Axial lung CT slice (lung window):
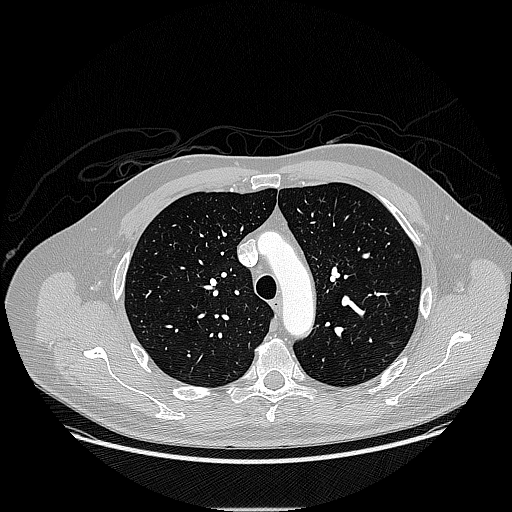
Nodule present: no